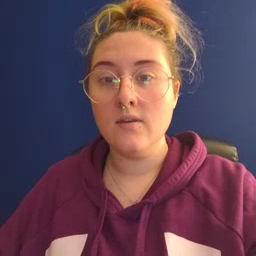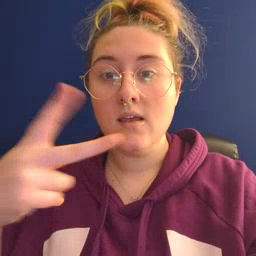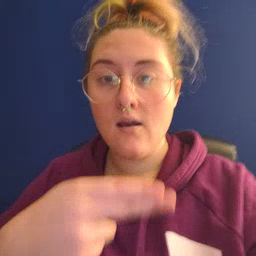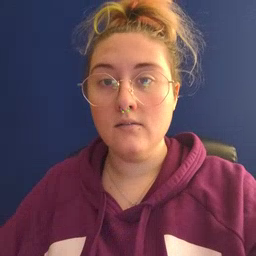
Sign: cut